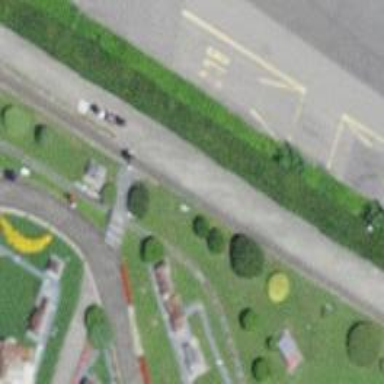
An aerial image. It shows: Miniature railway tunnel.